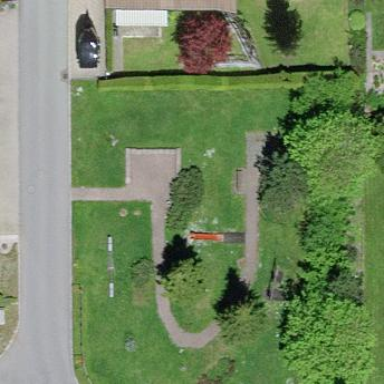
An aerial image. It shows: Playground area for leisure land.